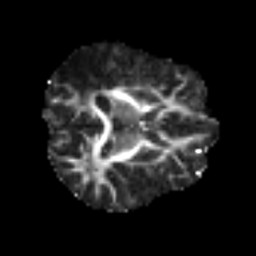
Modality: FA
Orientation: axial
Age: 68
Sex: male
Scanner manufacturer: siemens
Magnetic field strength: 3 T
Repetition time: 5.6 s
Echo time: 0.082 s